Question: I have a relational model where users have managers that are also users. The below code works great and does exactly what it's suppose to, but it's only displaying the first name of the manager. I'm trying to get this to show both the first name and the last name of the manager.
'''
<%= sf.input :managers, :as => :check_boxes, :member_label => (:firstname) ,:input_html => { :size => 20, :multiple => true}%>
'''
The other field i'm trying to add is the ':lastname'. I cannot figure out how to get ':member_label' to take both fields.

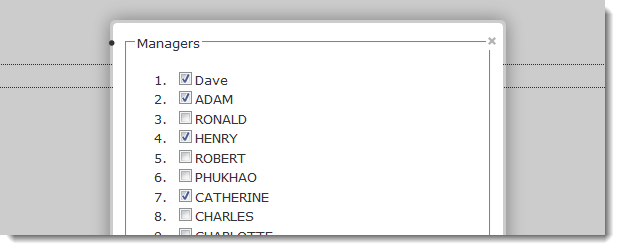
Answer: I figured it out. By using the Proc.new, I was able to add in both first name and last name.
'''
<%= sf.input :managers, :as => :check_boxes, :member_label => Proc.new { |t| h(t.firstname + " " + t.lastname) } ,:input_html => { :size => 20, :multiple => true}%>
'''